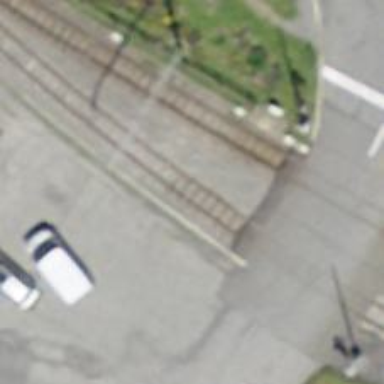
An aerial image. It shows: Narrow-gauge railway siding with 1 track. The track is electrified with contact line.